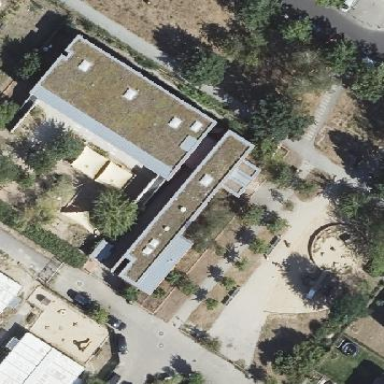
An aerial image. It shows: Kindergarten surrounded by fence.